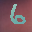
Label: 6